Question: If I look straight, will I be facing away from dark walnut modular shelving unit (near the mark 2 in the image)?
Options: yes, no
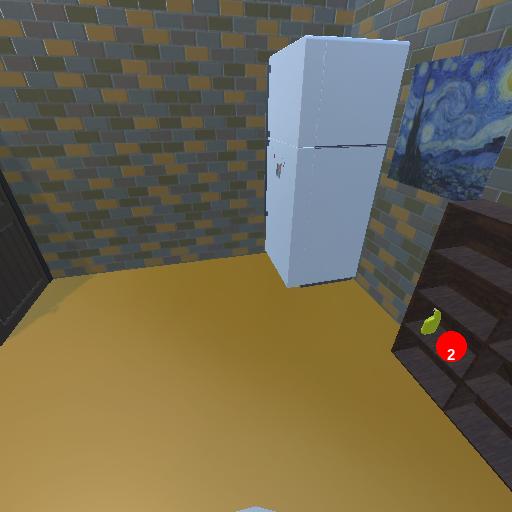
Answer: yes